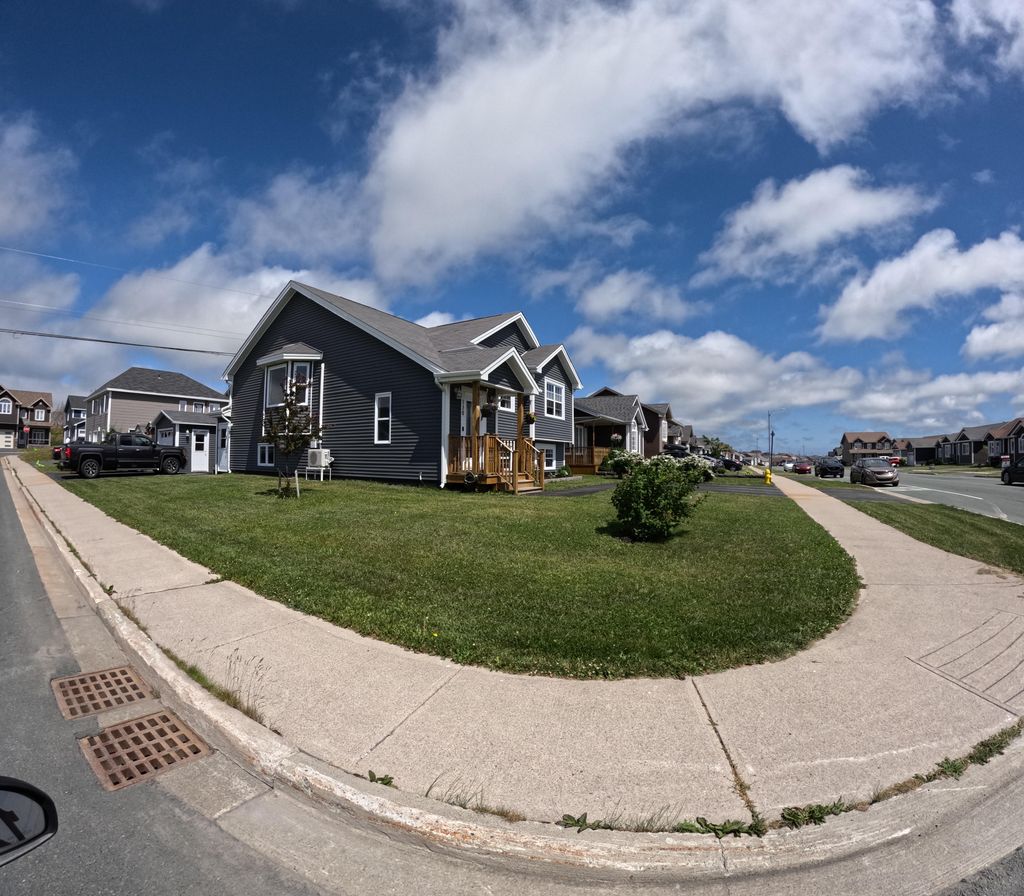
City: st_johns